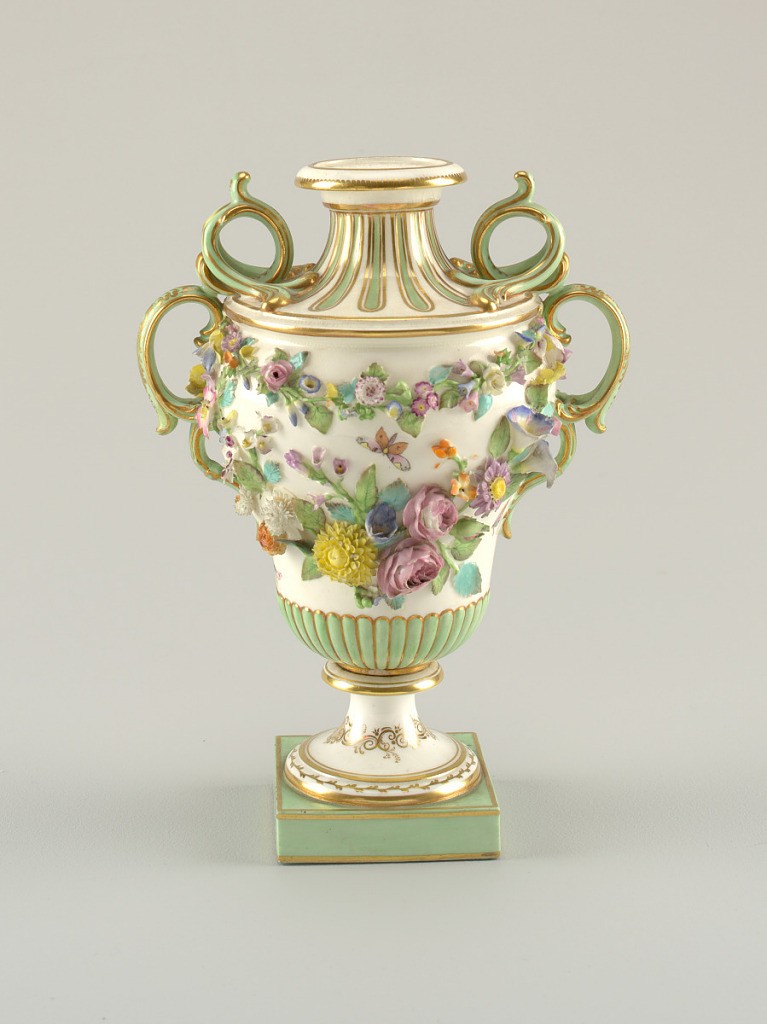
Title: Urn (One of a Pair)
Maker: Coalport Porcelain Factory, English, active late 18th - 20th centuries
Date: ca. 1830
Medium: porcelain, vitreous enamel, gold
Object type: urn
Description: On a square pedestal, a footed pyriform urn, reeding on its lower portion and fluted on contracting neck. Body covered with garlands of applied flowers. Triple-scrolled handles, green and gold. Flowers are polychrome on a white body.